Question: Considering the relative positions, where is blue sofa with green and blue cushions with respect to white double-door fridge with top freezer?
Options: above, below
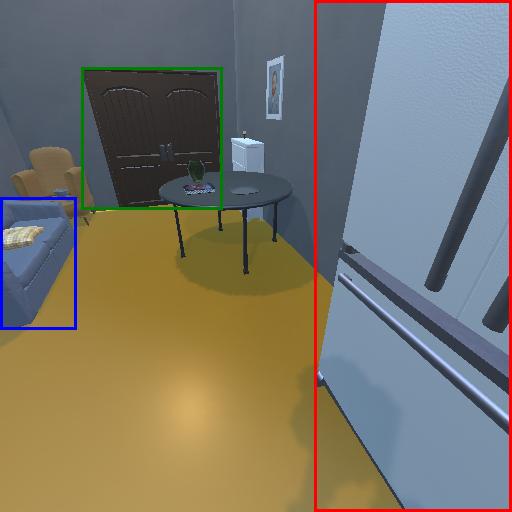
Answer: above